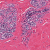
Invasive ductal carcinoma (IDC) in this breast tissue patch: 0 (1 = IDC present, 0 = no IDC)